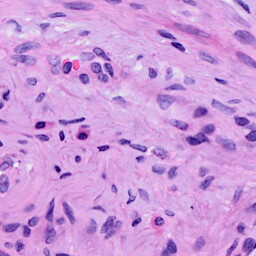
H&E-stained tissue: Cervix